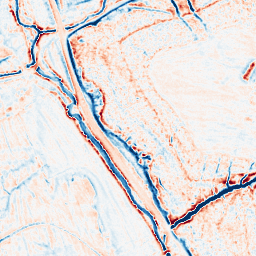
Category: edge_preserving
Decomposition family: anisotropic_diffusion
Decomposition parameters: iterations: 50
kappa: 30
gamma: 0.05
Upsampling method: bilinear
Upsampling parameters: scale: 2
Upsampling scale: 2